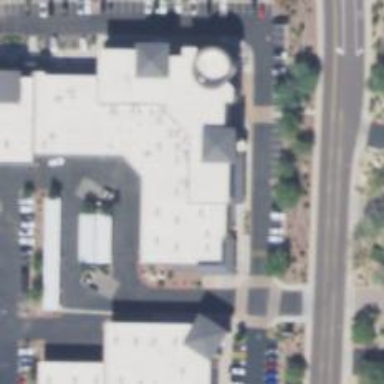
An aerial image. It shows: Hospice providing healthcare services.